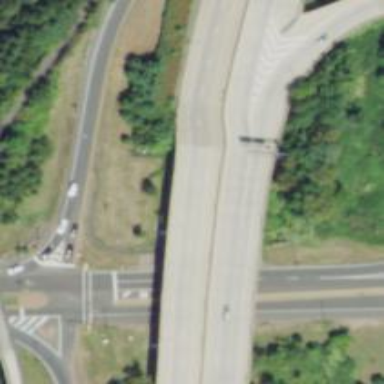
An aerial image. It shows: Urban freeway expressway bridge crossing over the motorway.